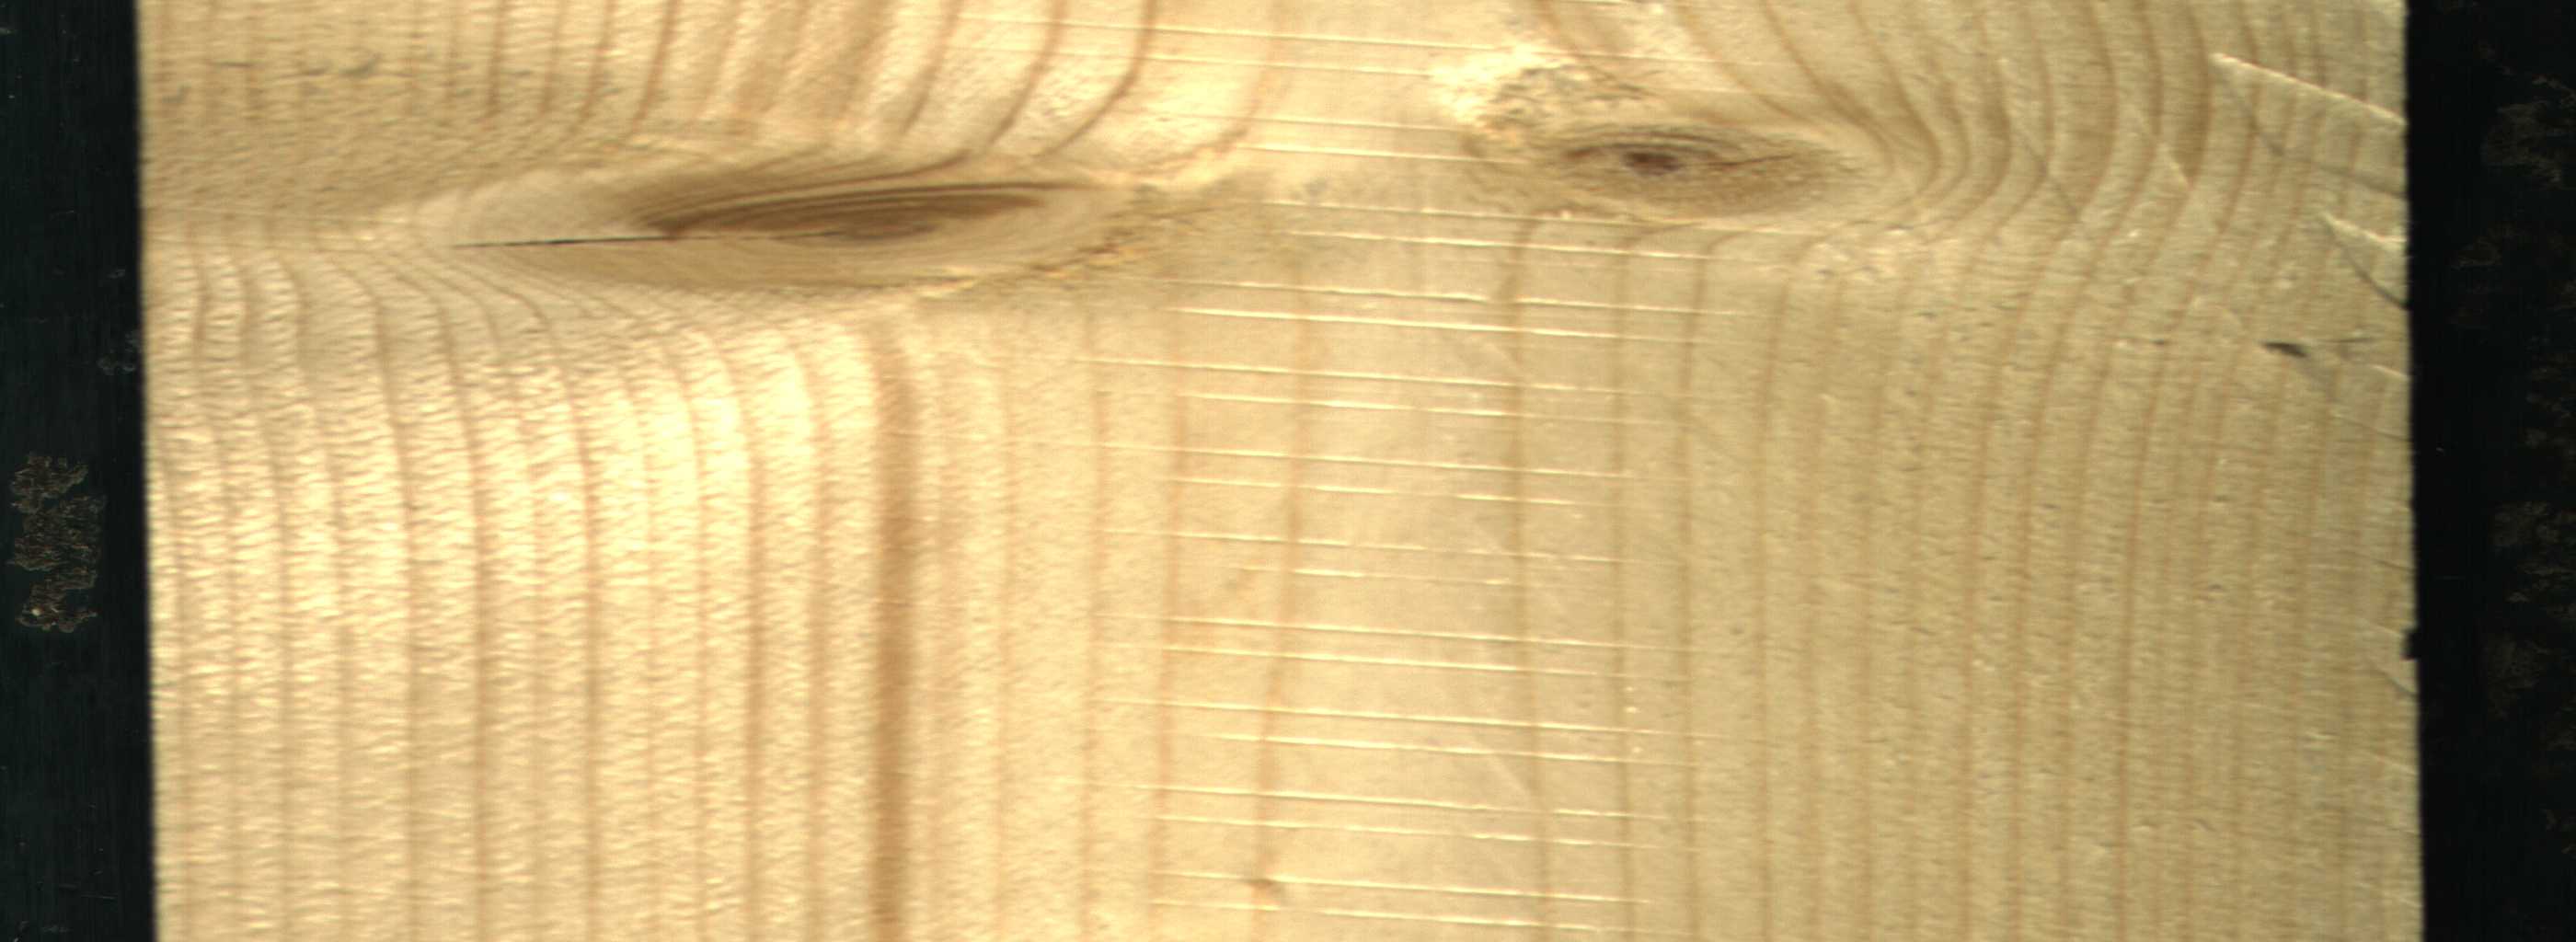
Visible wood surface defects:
knot_with_crack
Live_Knot